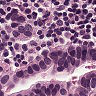
Metastatic tissue present: yes